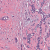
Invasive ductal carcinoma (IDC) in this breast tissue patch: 1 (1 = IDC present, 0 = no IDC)